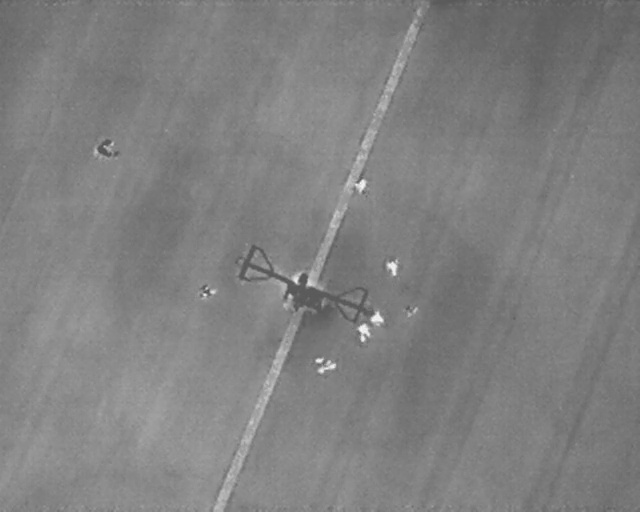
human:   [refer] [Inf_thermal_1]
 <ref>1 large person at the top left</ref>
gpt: <box>[[15, 26, 18, 31, 2]]</box>

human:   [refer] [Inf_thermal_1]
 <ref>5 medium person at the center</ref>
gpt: <box>[[55, 35, 57, 37, 25], [59, 50, 62, 53, 2], [62, 59, 65, 62, 2], [57, 60, 60, 63, 2], [55, 63, 58, 66, 2]]</box>

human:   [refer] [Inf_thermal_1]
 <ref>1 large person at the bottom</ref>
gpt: <box>[[49, 69, 52, 73, 2]]</box>